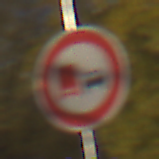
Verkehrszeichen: UeberholverbotKraftfahrzeuge
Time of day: SunriseSunset
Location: Outdoor (Urban)
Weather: PartlyCloudy
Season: Autumn
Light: Natural